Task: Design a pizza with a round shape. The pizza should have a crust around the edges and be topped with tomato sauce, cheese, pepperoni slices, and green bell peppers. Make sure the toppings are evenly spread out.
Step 183:
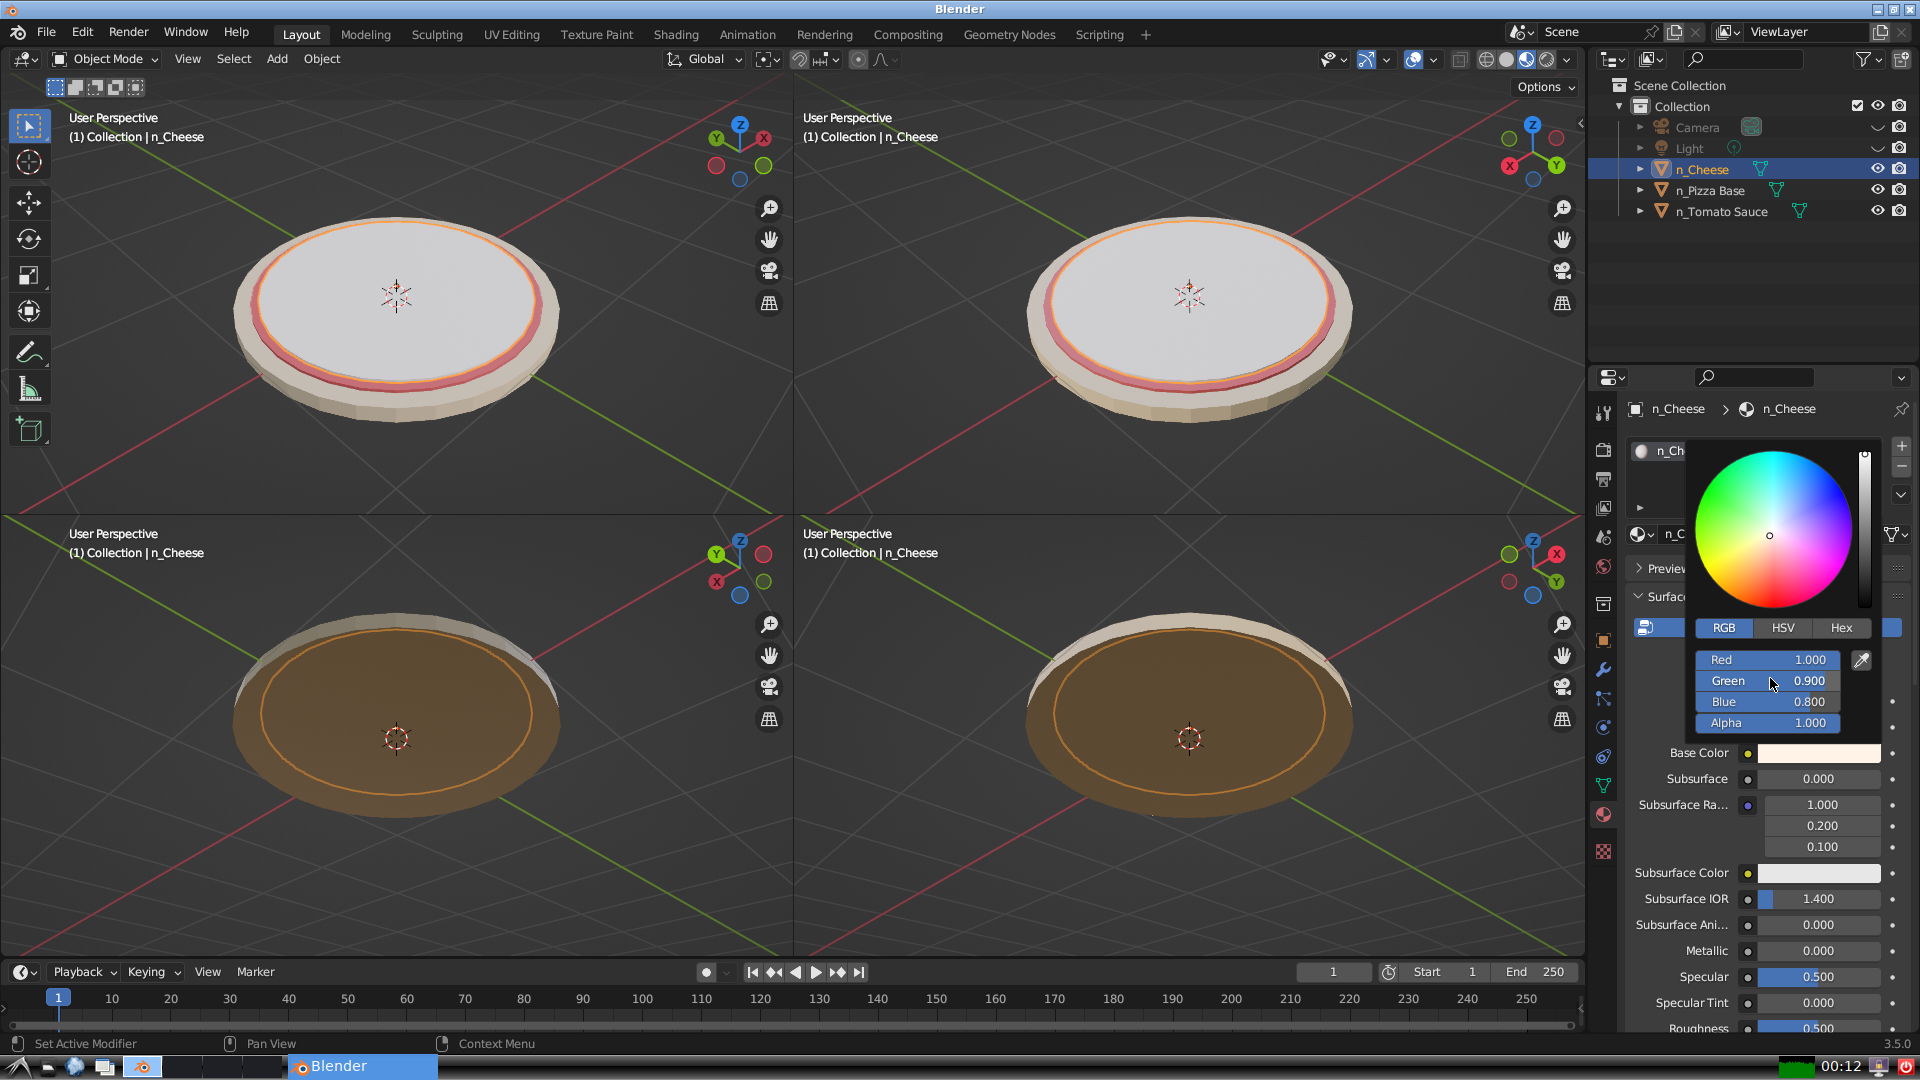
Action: {"mouse_move": [1770, 699]}